Interaction volume radius: 10 \u00c5
Interaction volume height: 15 \u00c5
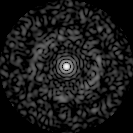
Disorder parameter: 0.8262